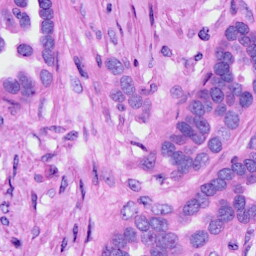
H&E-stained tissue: Ovarian